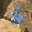
Label: 6